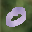
Label: 0